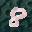
Label: 8